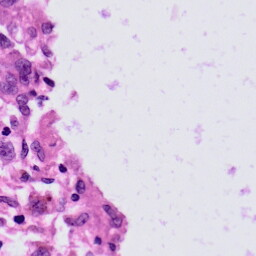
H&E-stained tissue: Skin